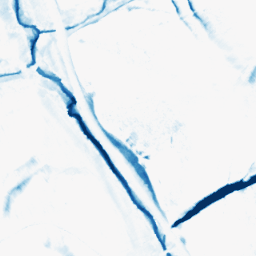
Category: morphological
Decomposition family: morphological_diamond
Decomposition parameters: operation: closing
radius: 10
Upsampling method: bilinear
Upsampling parameters: scale: 8
Upsampling scale: 8